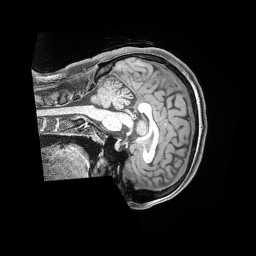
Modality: T1w
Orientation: sagittal
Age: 32
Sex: female
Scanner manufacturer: siemens
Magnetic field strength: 3 T
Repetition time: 2 s
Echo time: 0.00211 s